Question: output

Can someone pls help me on this one. User's input from the textbox data should be displayed. But instead, I got this 'System.Web.UI.WebControls.TextBox'
webform1.aspx.cs
'''
Response.Redirect("~/CORView.aspx?fname=" + firstname + "&lname=" + surname + "&idnumber=" + userid);
'''
webform2.aspx.cs
'''
lbl_id.Text = Request.QueryString["idnumber"];
lbl_fname.Text = Request.QueryString["fname"];
lbl_surname.Text = Request.QueryString["lname"];
'''
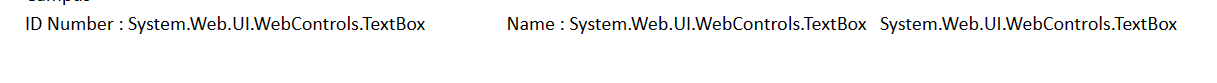
Answer: Well, assuming you have this code:
'''
Response.Redirect("~/CORView.aspx?fname=" +
firstname + "&lname=" +
surname + "&idnumber=" + userid);
'''
If those values "firstname", surname, userid?
Are those variables, or controls?
If they are controls, then you can't pass the WHOLE control, but only the .Text property of such controls.
Thus, you would need something like this:
'''
Response.Redirect("~/CORView.aspx?fname=" +
firstname.Text + "&lname=" +
surname.Text + "&idnumber=" + userid.Text);
'''
Now, in above I would guess that firstnme.Text, and surname.Text are from controls, and the 3rd userid???? If that is a plain jane c# variable, then you might well need this:
'''
Response.Redirect("~/CORView.aspx?fname=" +
firstname.Text + "&lname=" +
surname.Text + "&idnumber=" + userid.ToString());
'''
So, you can't in a simple web URL pass the "text box" object! (boy, would not that be cool or nice??? - but, you can only pass text strings in the URL, and you can't just "pass" the WHOLE text box as a object.
Thus, as a result, you need to pass the .Text properity of those controls in question.
In fact, what you seeing is this:
'''
Label1.Text = "hello world";
Debug.Print(Label1.Text);
Debug.Print(Label1.ToString());
'''
output:
'''
hello world
System.Web.UI.WebControls.Label
'''
So, if we try to display a label, say in above, then we can't use Label1, but we have to use Label1.Text.
this suggests the compiler should have caught this error, but perhaps someone where in code, you are assigning the variables (as objects) the control object, and not the control.Text value.